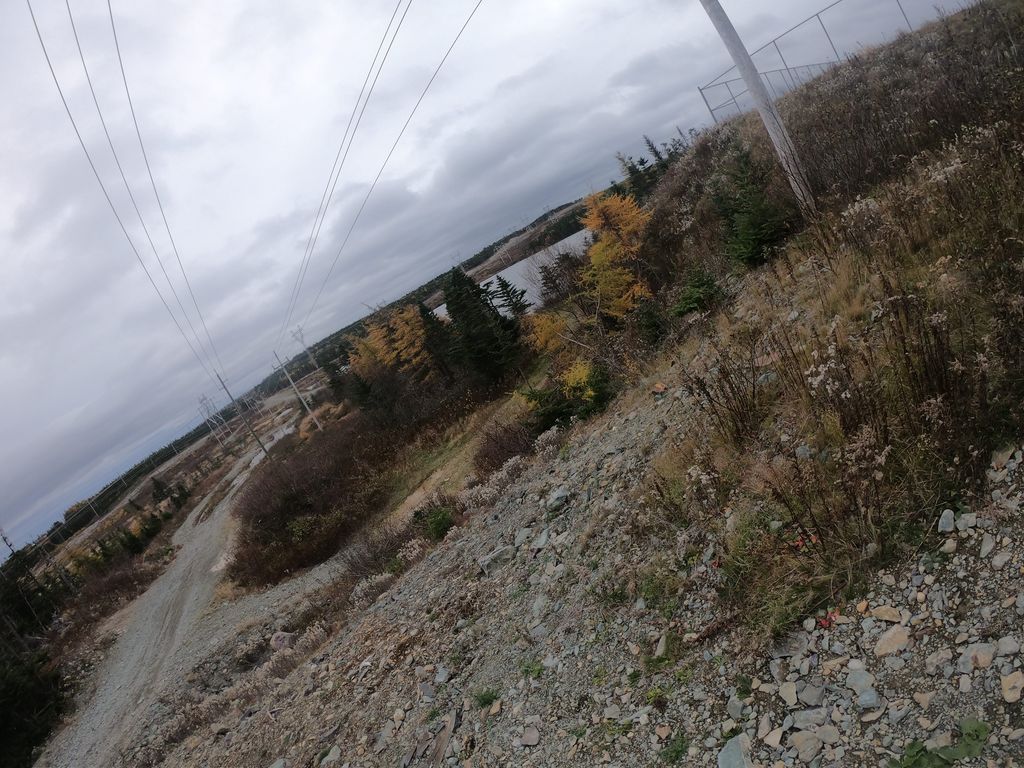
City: st_johns